Question: In my view I have a table with a foreach loop that shows data in my model.
'''
<table id="dt_table_tools" class="table table-striped table-condensed">
<thead>
<tr>
<th>@Html.DisplayNameFor(model => model.ItemOptions.First().Active)</th>
<th>@Html.DisplayNameFor(model => model.ItemOptions.First().ItemOptionCode)</th>
<th>@Html.DisplayNameFor(model => model.ItemOptions.First().Name)</th>
<th></th>
</tr>
</thead>
<tbody>
@foreach (ItemDetailItemOptionViewModel ItemOption in Model.ItemOptions)
{
<tr>
<td>@Html.DisplayFor(model => ItemOption.Active)</td>
<td>@Html.DisplayFor(model => ItemOption.ItemOptionCode)</td>
<td>@Html.DisplayFor(model => ItemOption.Name)</td>
<td>
@Html.ActionLink("Edit", "Edit", new { id = ItemOption.ItemOptionId })
</td>
</tr>
}
</tbody>
</table>
'''
I then have a modal form that allows me to add new data via an ajax call back to the server, and then it add's a row onto the end of the table to show the new data:
'''
var handleSuccess = function (result) {
if (result.success) {
var $tr = $('<tr>').append(
$('<td>').text(result.Active),
$('<td>').text(result.ItemOptionCode),
$('<td>').text(result.Name),
$('<td>')
).appendTo('#dt_table_tools');
} else {
$('#itemOptionFormContainer').html(result);
}
};
'''
This all works ok with the exception that the new row added to the table does not appear in the same format. For example the 'Active' column shows 'true' instead of the tick box:

How can I get the jquery code to use '@Html.DisplayFor(model => ItemOption.Active)' so that the data is shown as expected?
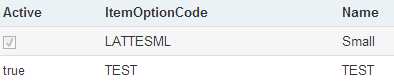
Answer: You should be aware that 'DisplayFor' function is called by the server and 'handleSuccess' function will be called by the client.
What you are trying to do is, make the client call 'DisplayFor' function. Client (browser) has no idea about 'DisplayFor', it is a .NET function in 'System.Web.Mvc.dll'.
So what you should do is explained by "5te". The server should return a 'PartialViewResult' to your AJAX call. For that to work, create a view and put the below inside it:
'''
@model YourModelType
<tr>
<td>@Html.DisplayFor(m => m.ItemOption.Active)</td>
<td>@Html.DisplayFor(m => m.ItemOption.ItemOptionCode)</td>
<td>@Html.DisplayFor(m => m.ItemOption.Name)</td>
<td>
@Html.ActionLink("Edit", "Edit", new { id = ItemOption.ItemOptionId })
</td>
</tr>
'''
In your 'Action' that handled the AJAX call, do the following:
'''
ActionResult YourAjaxHandlingAction(...args...)
{
if(/*There is no error in your model*/)
{
YourModelType model = new YourModelType();
// initialize an instance of YourModelType
// using ...args...
model.ItemOption.Active = ...;
model.ItemOption.ItemOptionCode = ...;
model.ItemOption.Name = ...;
return PartialView("NewlyCreatedViewName", model);
}
else
{
// You can choose whatever http status code makes sense
// e.g 301, 400 etc..
return HttpStatusCodeResult(400, "An error occurred");
}
}
'''
Now in the Javascript, you should append the incoming HTML as you have done previously. Depending on how you make the ajax call, this part changes ('AjaxHelper' or 'jquery.ajax' ?).
---
I have edited the code above to include what you should do in case of an error.
When you make the AJAX call, you can use a failure handler to display whatever you want on the screen.